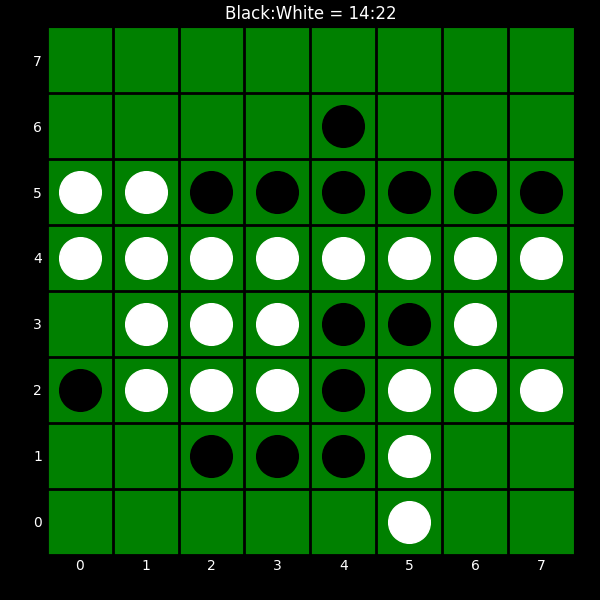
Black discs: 14
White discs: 22